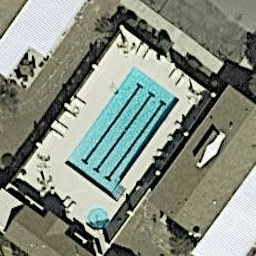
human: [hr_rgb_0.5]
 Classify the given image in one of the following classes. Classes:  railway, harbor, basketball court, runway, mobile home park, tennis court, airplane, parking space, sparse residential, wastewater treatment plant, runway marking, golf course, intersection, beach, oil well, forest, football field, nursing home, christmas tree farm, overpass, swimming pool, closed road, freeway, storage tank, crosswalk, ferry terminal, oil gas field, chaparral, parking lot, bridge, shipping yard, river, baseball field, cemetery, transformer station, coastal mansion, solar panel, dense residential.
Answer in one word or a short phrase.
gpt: swimming pool